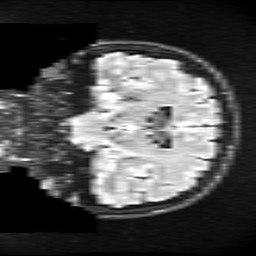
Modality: FLAIR
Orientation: coronal
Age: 22
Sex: male
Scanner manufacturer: ge
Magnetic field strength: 3 T
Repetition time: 11 s
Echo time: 0.1497 s